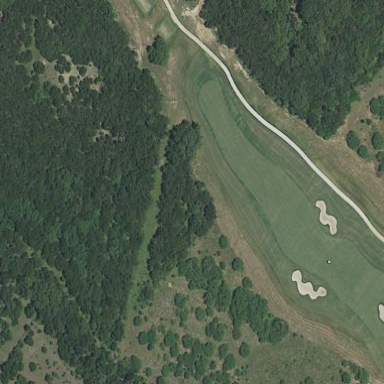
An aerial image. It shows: Area of rough grass used for golf.